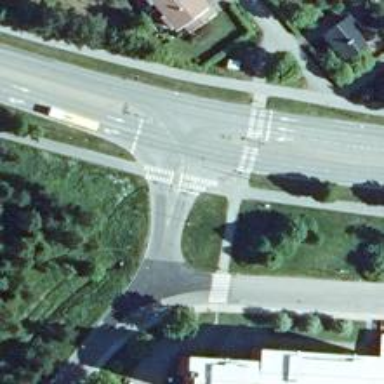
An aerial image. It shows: Crossing with island in the road.